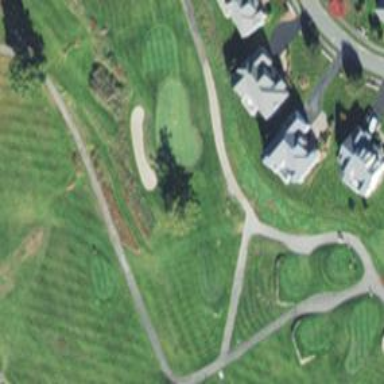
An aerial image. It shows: View of golf hole.